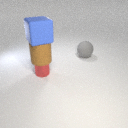
large brown rubber cylinder below large blue rubber cube